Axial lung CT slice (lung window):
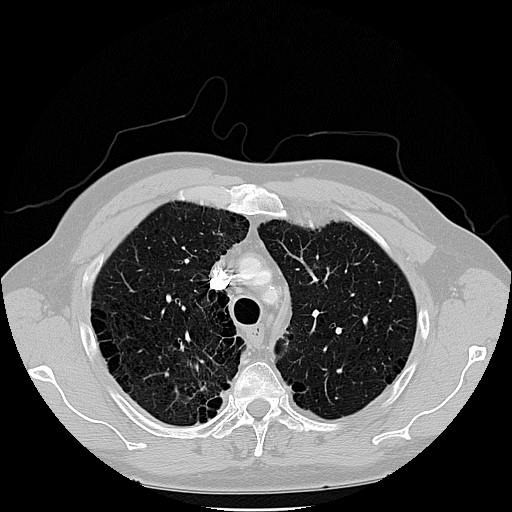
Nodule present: no